Field crop: maize
Growth stage: 2
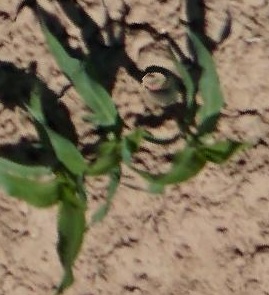
Species: maize